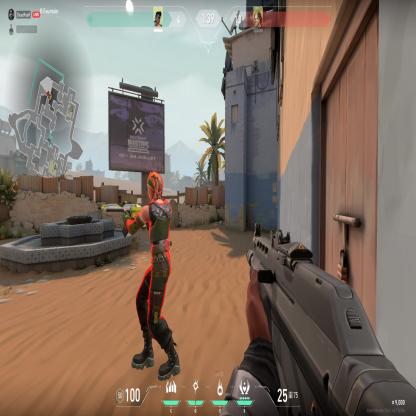
Label: enemy